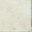
Piece: xx